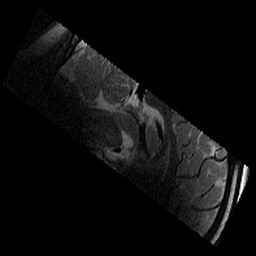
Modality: T2w
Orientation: sagittal
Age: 13
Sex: male
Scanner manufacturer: siemens
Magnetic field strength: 3 T
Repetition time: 8.46 s
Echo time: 0.067 s